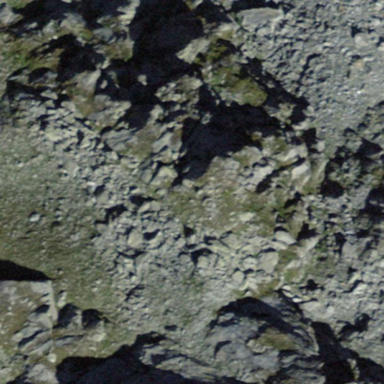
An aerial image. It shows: Natural scree.